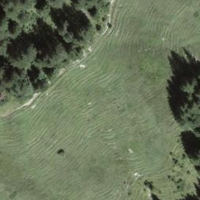
EUNIS habitat code: 26
Species observed at this site:
Calluna vulgaris